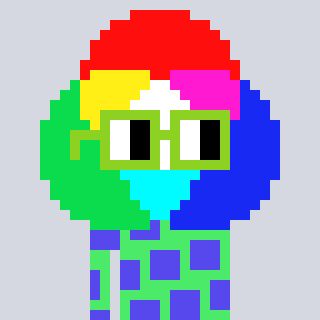
a pixel art character with square light green glasses, a color circle-shaped head and a teal-colored body on a cool background